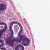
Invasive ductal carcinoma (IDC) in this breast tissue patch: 0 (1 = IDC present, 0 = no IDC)